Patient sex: M
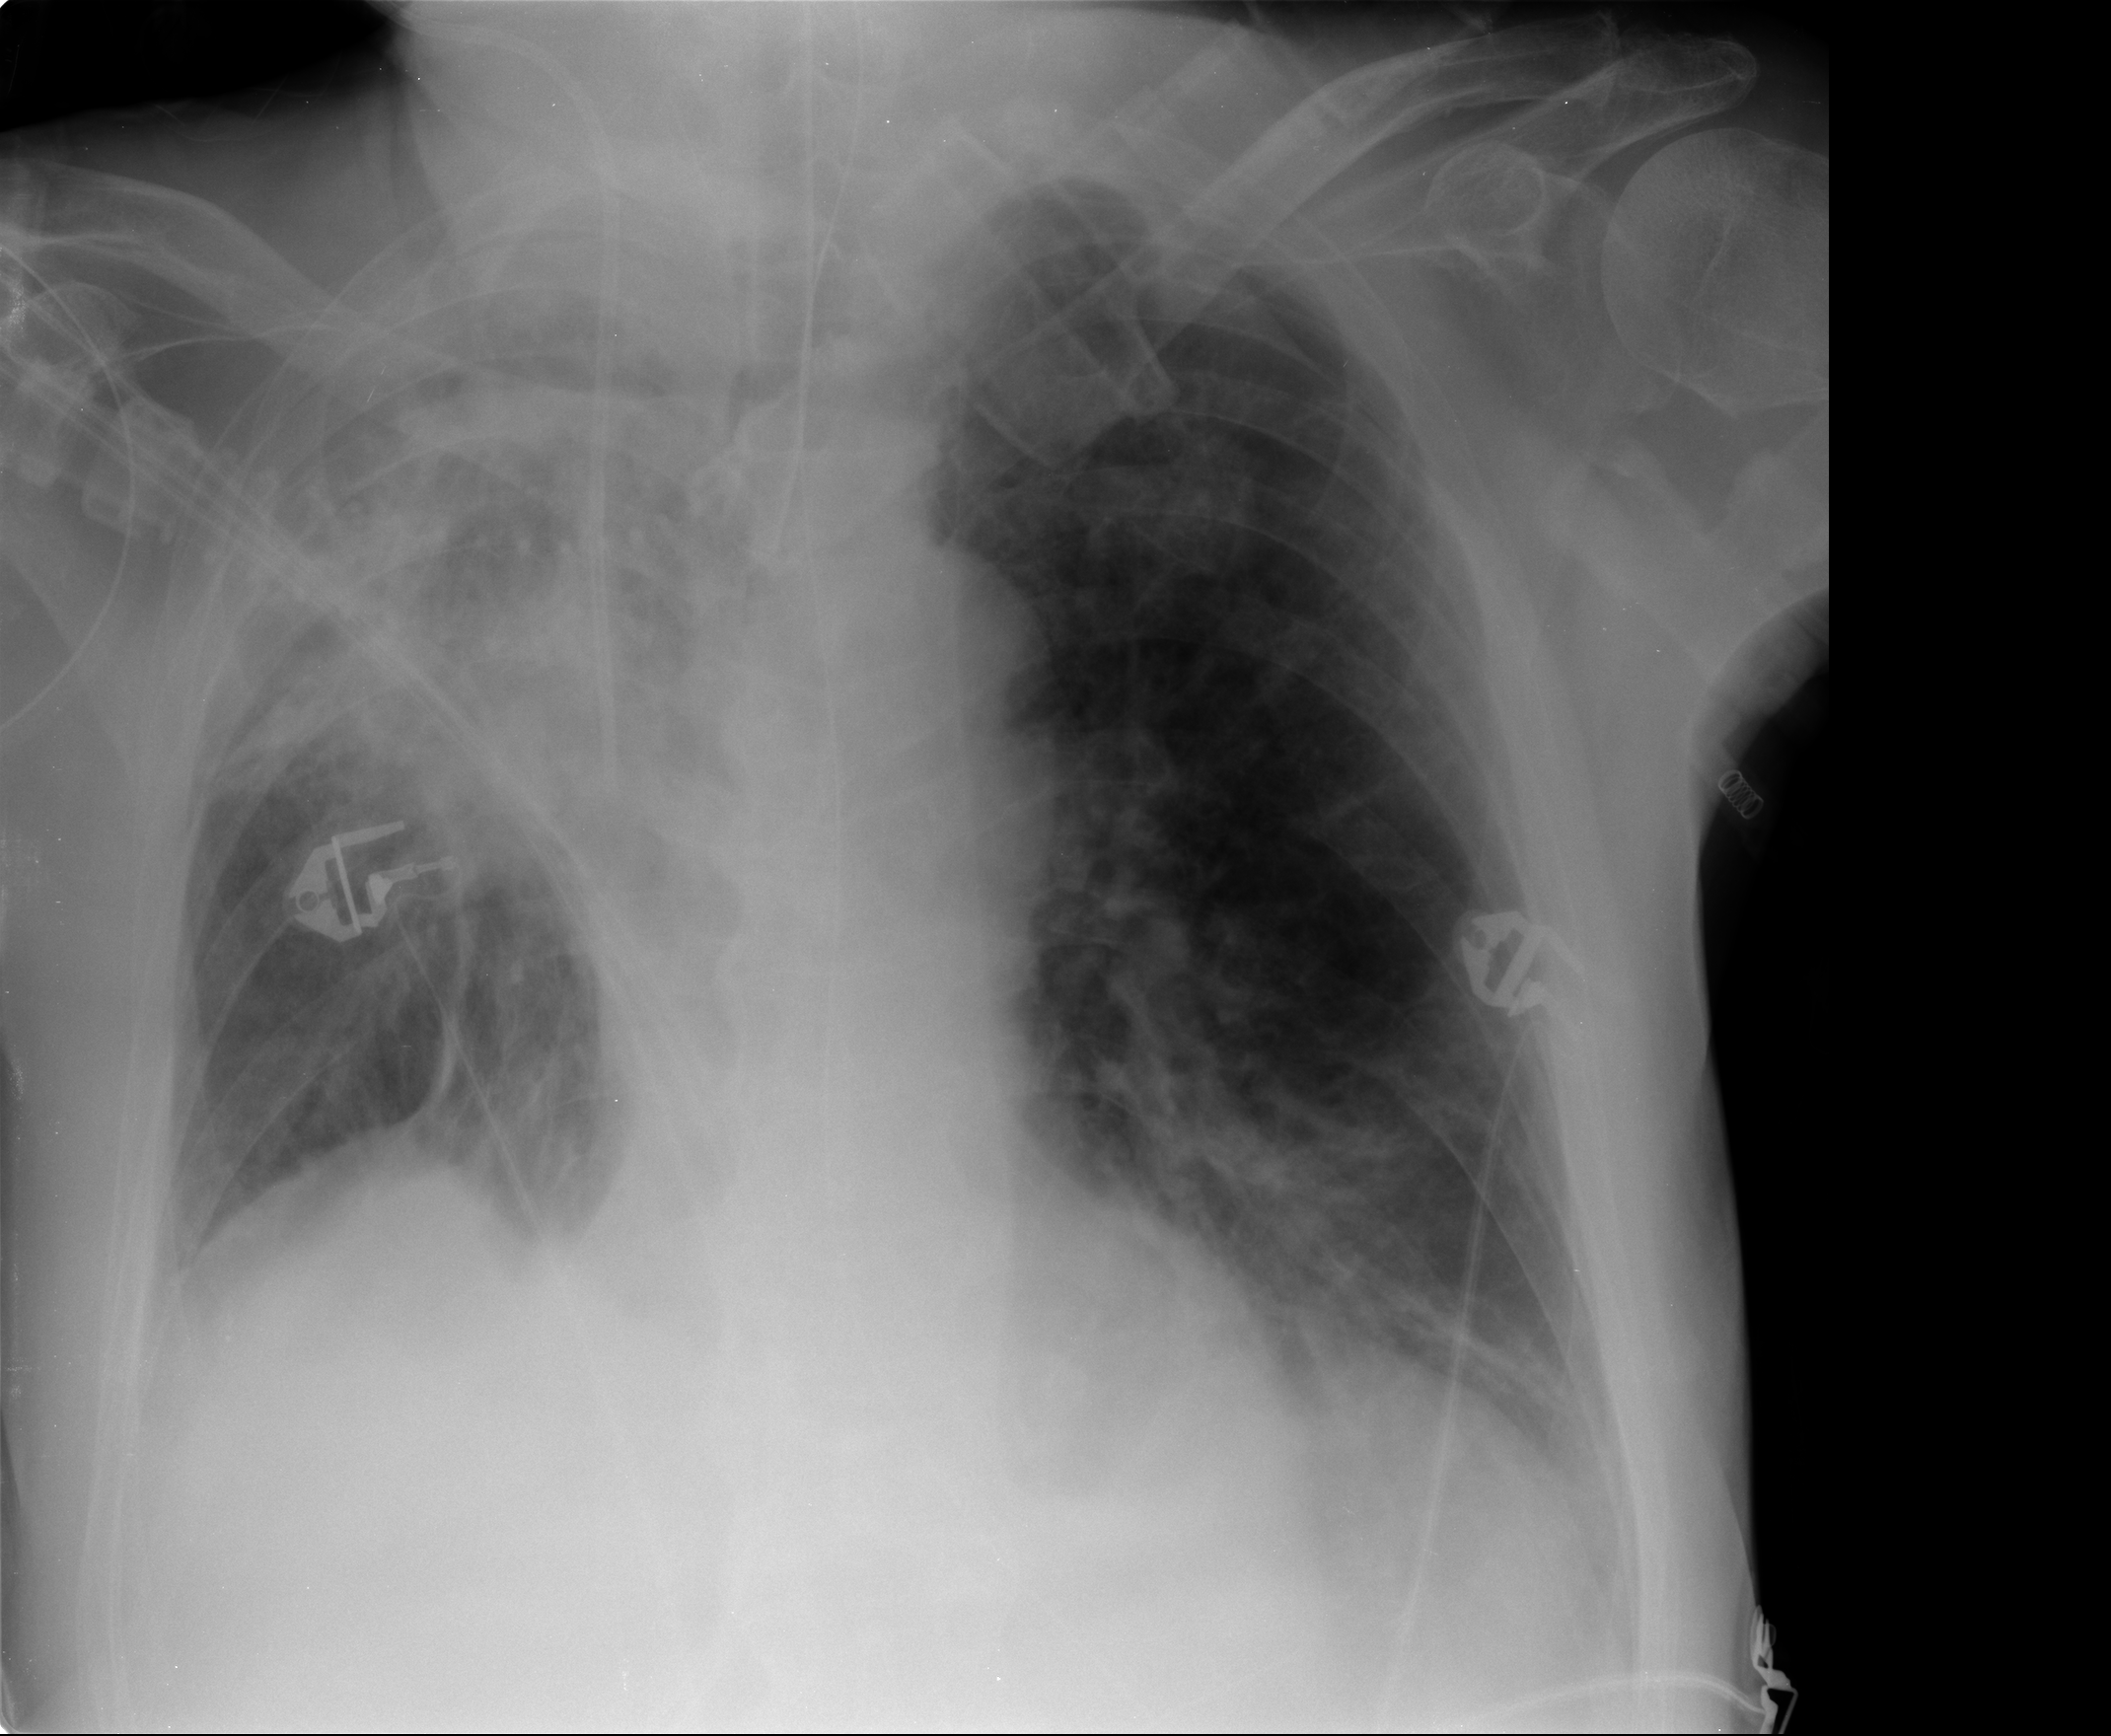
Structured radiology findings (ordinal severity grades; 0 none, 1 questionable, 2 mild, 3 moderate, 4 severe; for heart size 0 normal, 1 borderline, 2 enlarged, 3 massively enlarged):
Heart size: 0
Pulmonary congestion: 0
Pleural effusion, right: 0
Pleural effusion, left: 1
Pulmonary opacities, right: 3
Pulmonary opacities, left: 0
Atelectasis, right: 3
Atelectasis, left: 2